Field crop: maize
Growth stage: 2
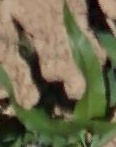
Species: maize